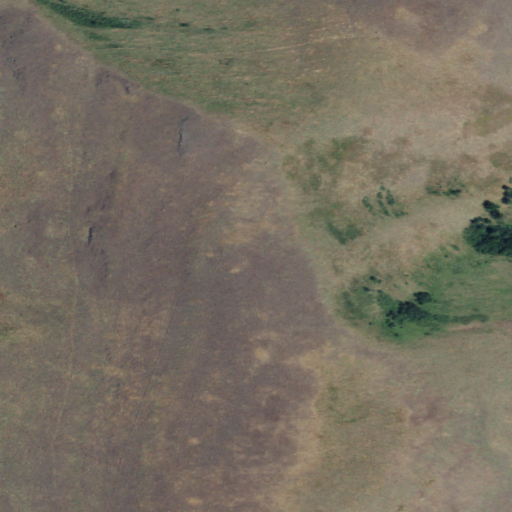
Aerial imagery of ridge(s) in Washington named Sourdough Ridge containing shrub and grassland